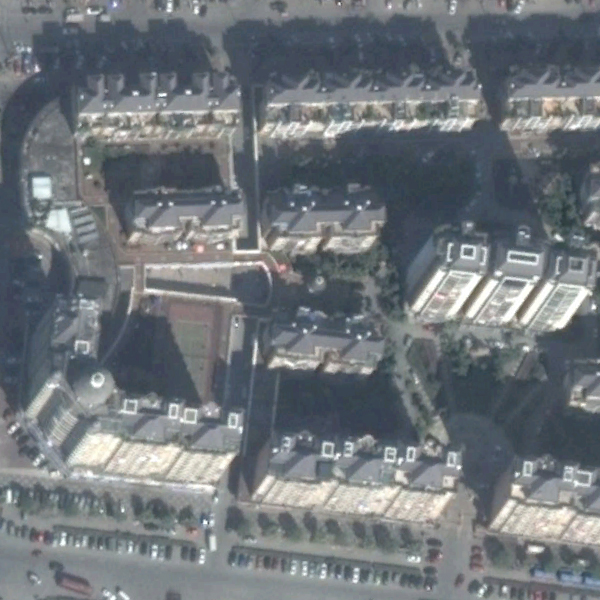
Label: Commercial